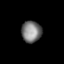
Tissue: lung
Cell type: Epithelial cells
Senescence score: 0.2216
Nuclear area (px): 418
Mean DAPI intensity: 124